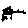
Label: house